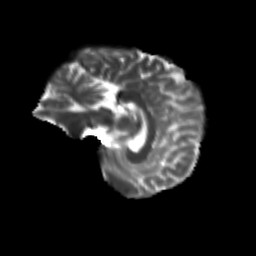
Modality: T2w
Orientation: sagittal
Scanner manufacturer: siemens
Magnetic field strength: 3 T
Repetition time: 9.2 s
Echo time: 0.084 s